Question: I've migrated my configurations from to (personal preference on using plain Javascript)
Since then, I'm not being able to execute the command
'''
docpad run
'''
And I'm keep getting this error:

I've validated my configurations against JSLint and made sure there's no syntax error.
I'm good to go with docpad.coffee, but it'd be great if someone could help me on fixing this
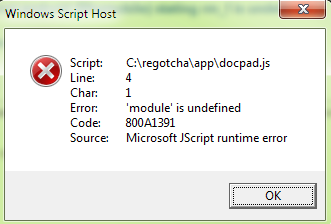
Answer: You can use 'docpad.cmd run' instead of 'docpad run' to distinguish between the local docpad.js and the global npm-installed docpad.cmd.